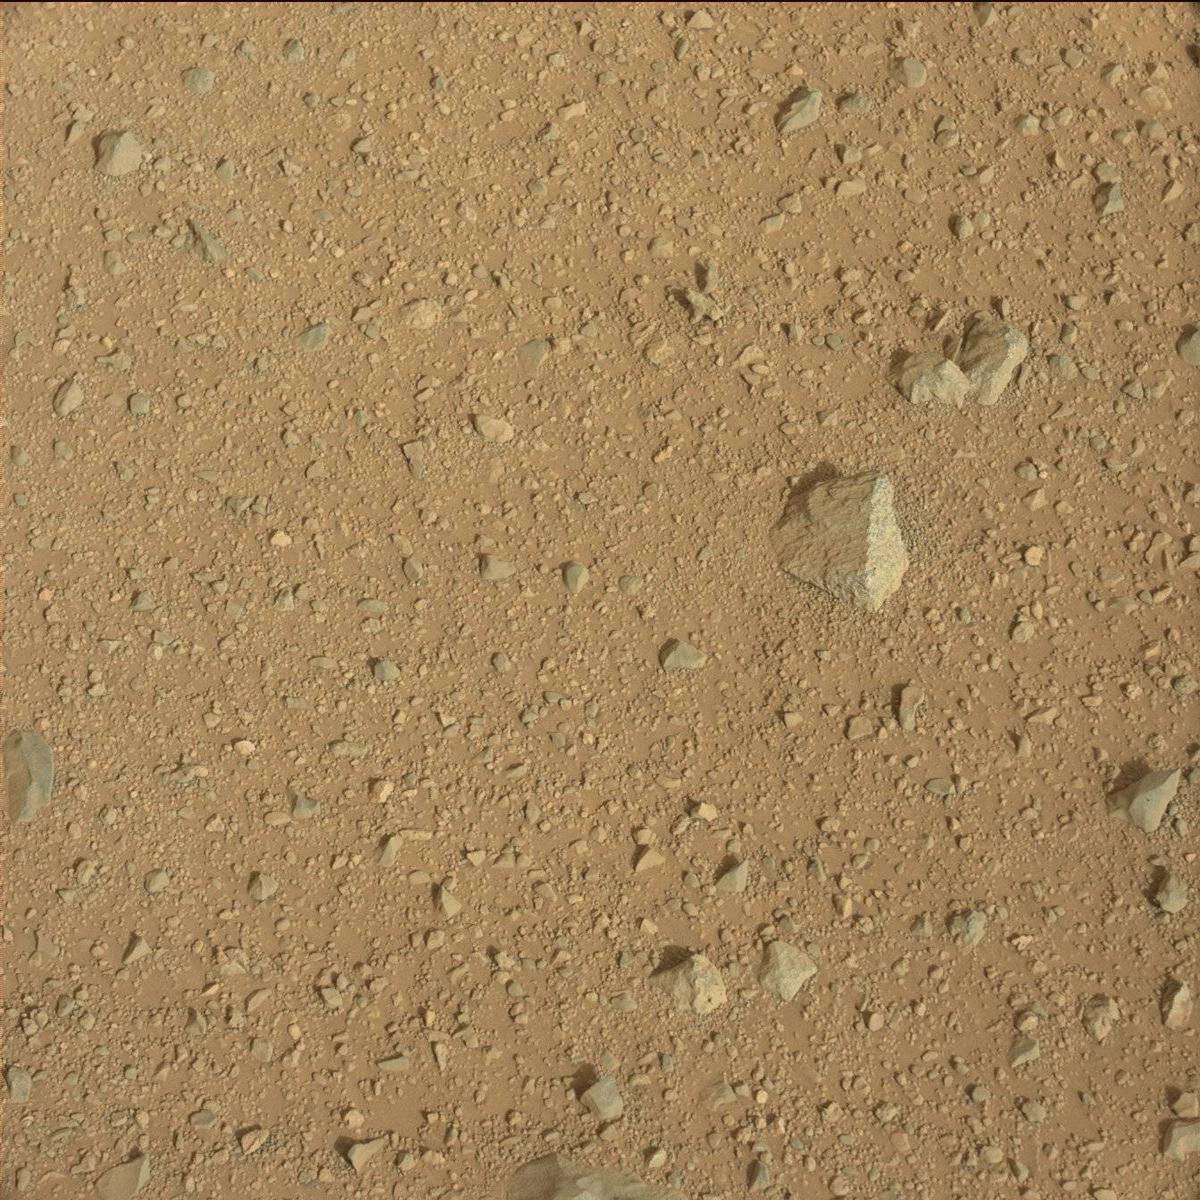
Terrain classes present: Bedrock, Sand / Soil